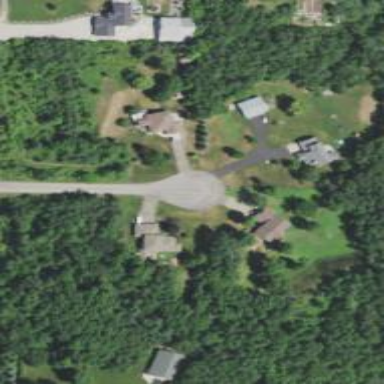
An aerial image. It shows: Driveway leading to service road.